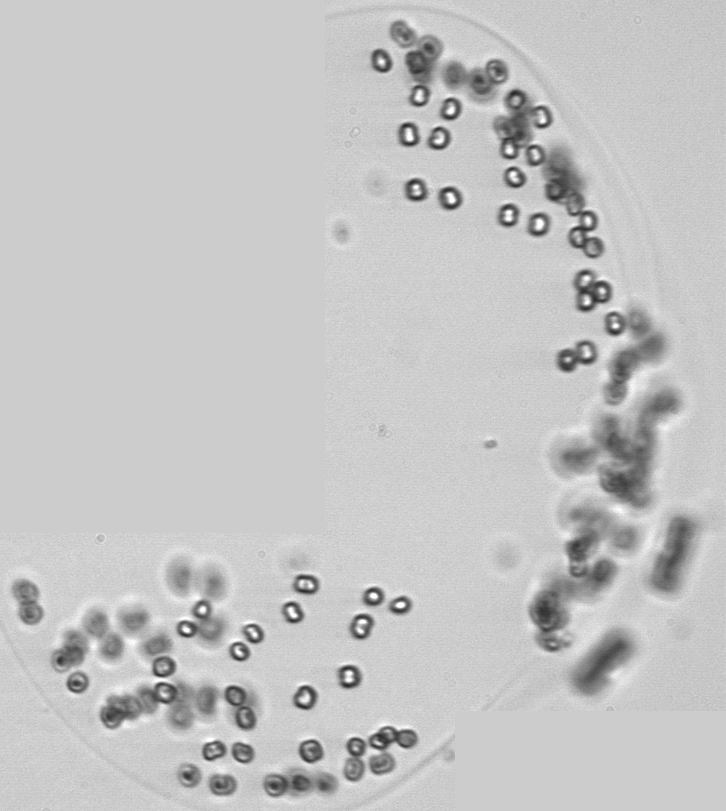
Label: Phaeocystis